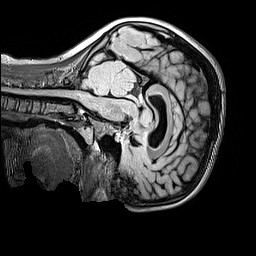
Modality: FLAIR
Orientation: sagittal
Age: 9
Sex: male
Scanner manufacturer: siemens
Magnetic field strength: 3 T
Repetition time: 5 s
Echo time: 0.388 s